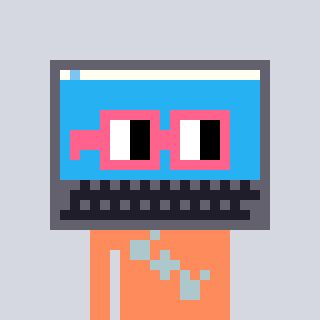
a pixel art character with square pink glasses, a laptop-shaped head and a peachy-colored body on a cool background